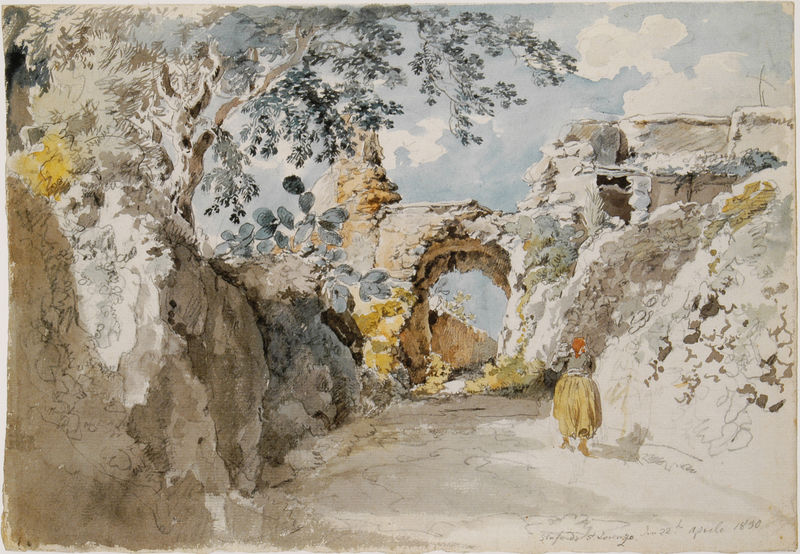
Titel: Stufa di San Lorenzo auf Ischia
Künstler: Johann Georg von Dillis
Standort: Berlin
Institution: Neue Nationalgalerie
Schlagwörter: baum, berg, blau, blätter, dunkel, felsen, fuß, gestein, himmel, laub, mann, schatten, weiß, wolken, aquarell, bäume, gelb, grün, impressionismus, landschaft, menschen, ocker, stadt, äste, braun, frau, grau, hell, kleid, licht, orange, rücken, schwarz, skizze, straße, türkis, zeichnung, gebäude, haus, rot, schnee, tuch, weg, wolke, beige, rock, hose, wand, falten, mensch, stein, steine, tragen, niederlande, signatur, ast, baumstamm, erde, hügel, natur, stamm, zweige, brücke, busch, büsche, einsam, gebüsch, gehen, pfad, sonne, boden, figur, blatt, person, pflanze, pflanzen, genre, bewegt, deutschland, bein, magd, rückenansicht, schrift, sommer, bogen, süden, abhang, bäuerin, datierung, laufen, fels, hang, dorf, mauer, graphik, barun, wasserfarbe, linien, steinmauer, idylle, böschung, stämme, dick, kopftuch, inschrift, datum, aufgang, durchgang, weste, tor, gang, arkade, ruine, burg, orient, zweig, festung, rückseite, hinten, barfuß, schlicht, aquatinta, ruinen, laubbaum, tracht, wärme, bewachsen, rinde, kakteen, kaktus, hohlweg, arabien, tunnel, zerfall, südländisch, gouache, kalk, auqarell, tiepolo, dispersionsfarbe, traditionell, algerier, bretone, traen, 1800, mittlere osten, opuntie